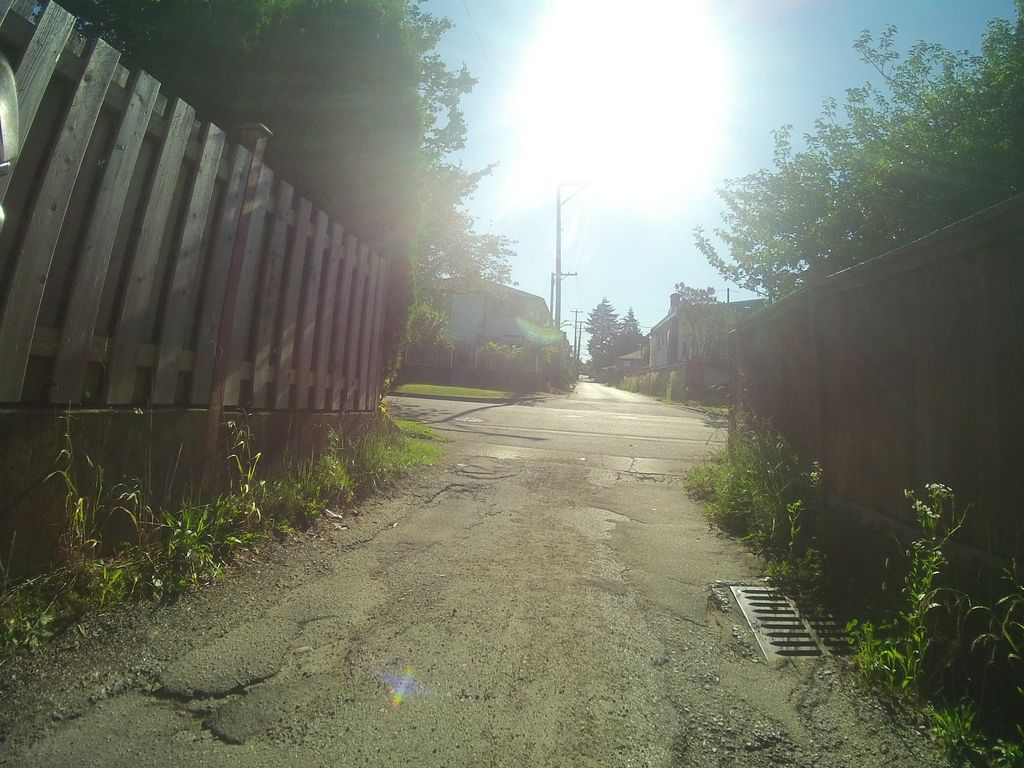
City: vancouver